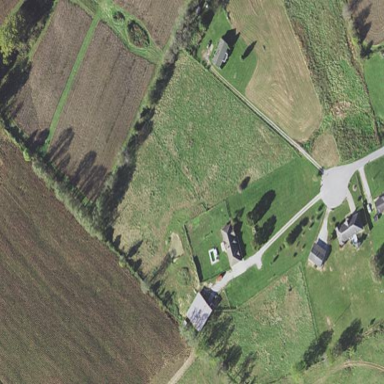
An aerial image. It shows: Farmyard area.